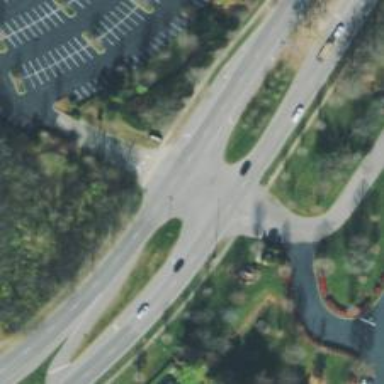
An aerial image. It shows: Secondary link road.